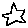
Label: star